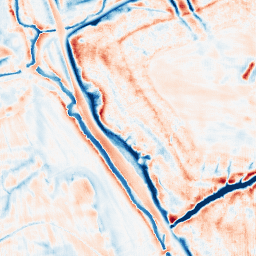
Category: edge_preserving
Decomposition family: bilateral
Decomposition parameters: d: 21
sigma_color: 75
sigma_space: 75
Upsampling method: fft_zeropad
Upsampling parameters: scale: 8
Upsampling scale: 8